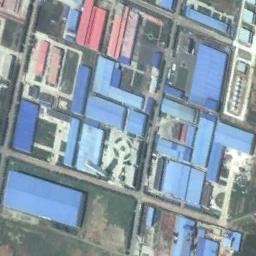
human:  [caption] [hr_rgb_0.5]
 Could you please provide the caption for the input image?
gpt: There is a road next to the industrial area .

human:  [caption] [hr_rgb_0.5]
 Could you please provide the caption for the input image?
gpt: The industrial area has some blue workshops, Red workshops and a square and some roads go through the industrial area .

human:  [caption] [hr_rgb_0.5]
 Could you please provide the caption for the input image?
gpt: Neatly planned factories and roads in an industrial area with good greening .

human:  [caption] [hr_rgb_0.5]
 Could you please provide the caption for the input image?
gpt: There are many houses of different shapes and sizes in the industrial zone .

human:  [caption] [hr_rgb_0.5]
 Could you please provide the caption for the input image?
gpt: There are some blue buildings and green lawns on the industrial area .